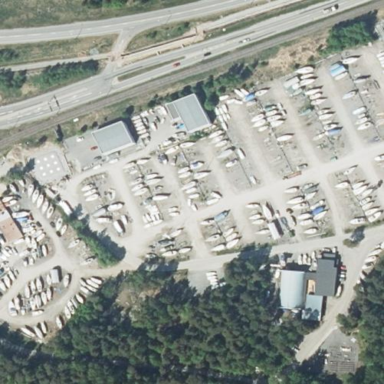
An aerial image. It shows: Commercial area with boat storage amenities.